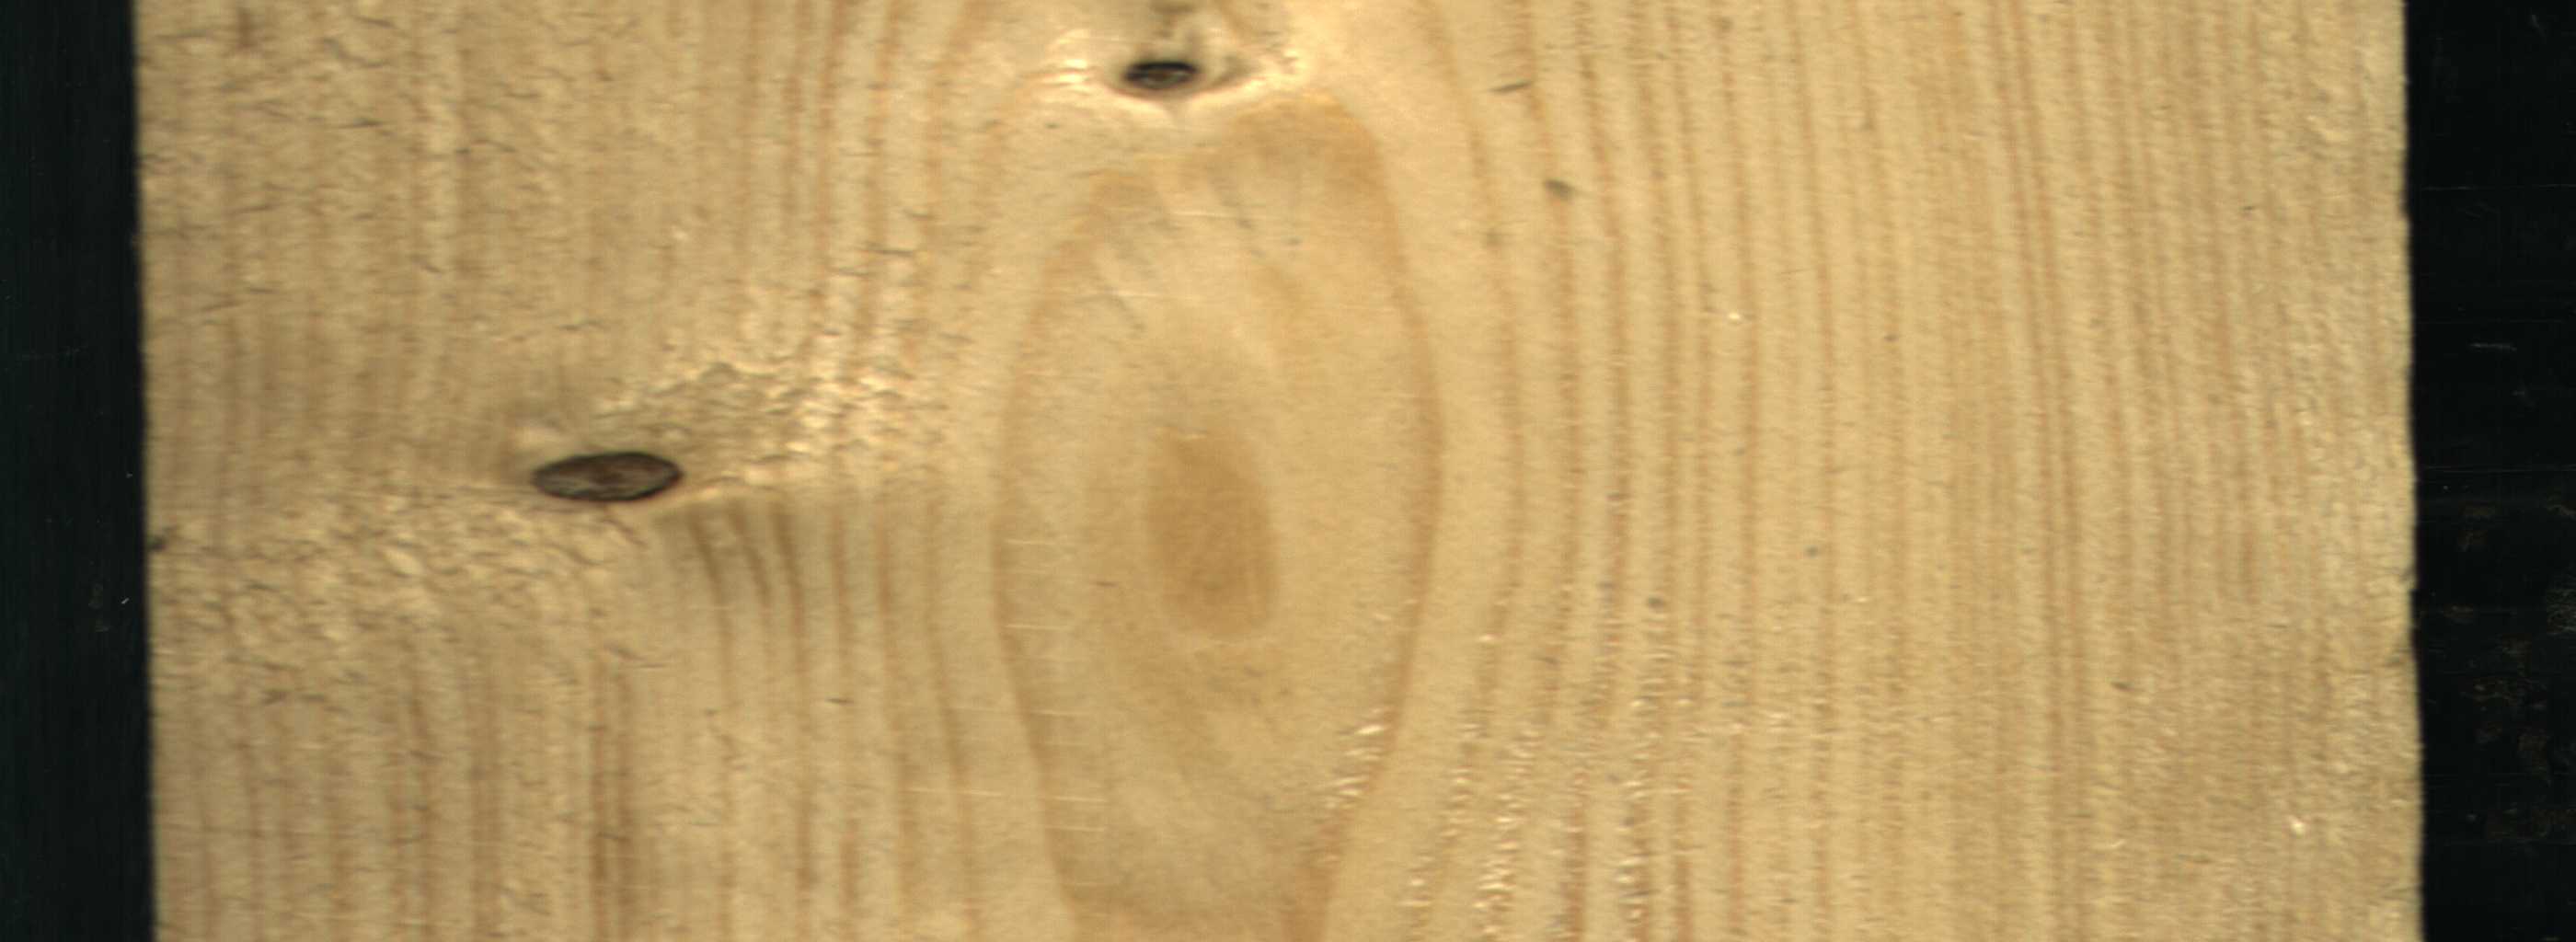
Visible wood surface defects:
Dead_Knot
Dead_Knot